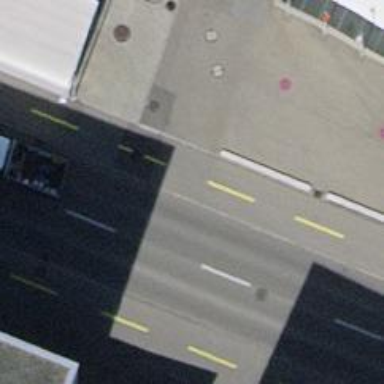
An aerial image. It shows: Asphalt sidewalk.